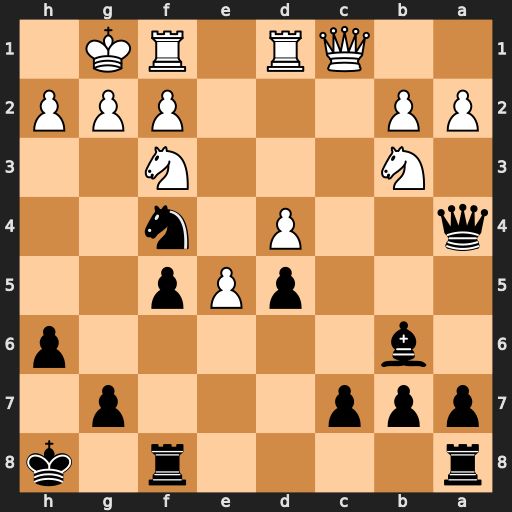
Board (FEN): r4r1k/ppp3p1/1b5p/3pPp2/q2P1n2/1N3N2/PP3PPP/2QR1RK1
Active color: b
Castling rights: -
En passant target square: -
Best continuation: Ne2+ Kh1 Nxc1